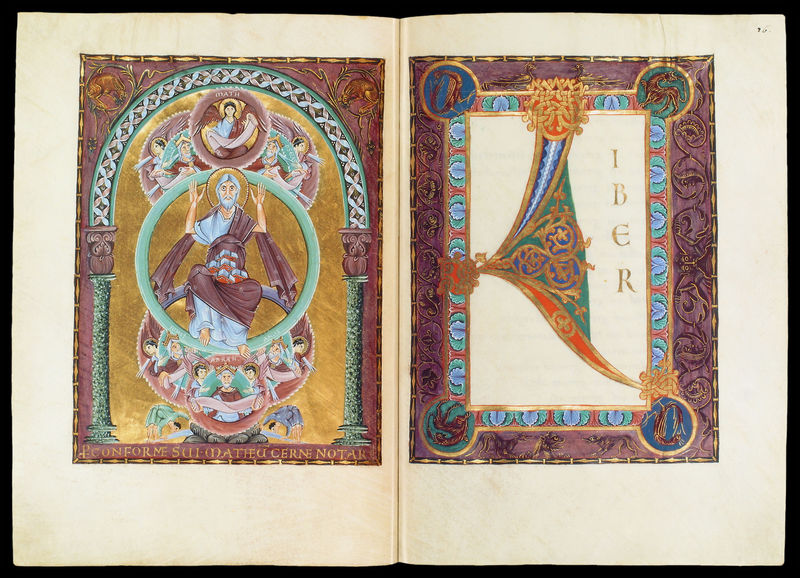
Titel: Evangeliar Ottos III.
Institution: München, Bayerische Staatsbibliothek
Schlagwörter: blau, gott, mann, grün, säule, säulen, türkis, weiss, zeichnung, tiere, ornament, bibel, herr, gold, krone, kreis, engel, ranken, farbig, schrift, bogen, rundbogen, könig, ornamente, buch, religion, seite, illustration, text, initiale, beten, gebet, pracht, buchseite, pergament, goldschnitt, heiligenschein, christus, jesus, mittelalter, romanik, segen, heiliger, schriftrolle, christentum, letter, ikone, symbole, buchmalerei, evangelisten, embleme, ex libris, book of kells, liber, tiersymbole, iber, byzantine, mattieu